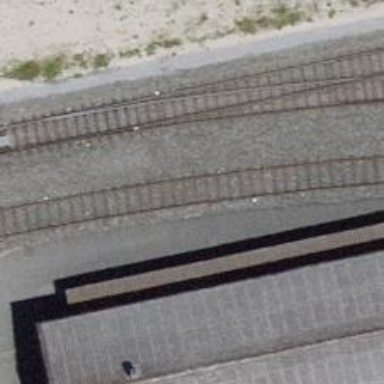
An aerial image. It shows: Railway yard.